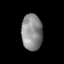
Tissue: skin
Cell type: Epithelial cells
Senescence score: 0.2771
Nuclear area (px): 739
Mean DAPI intensity: 138.147